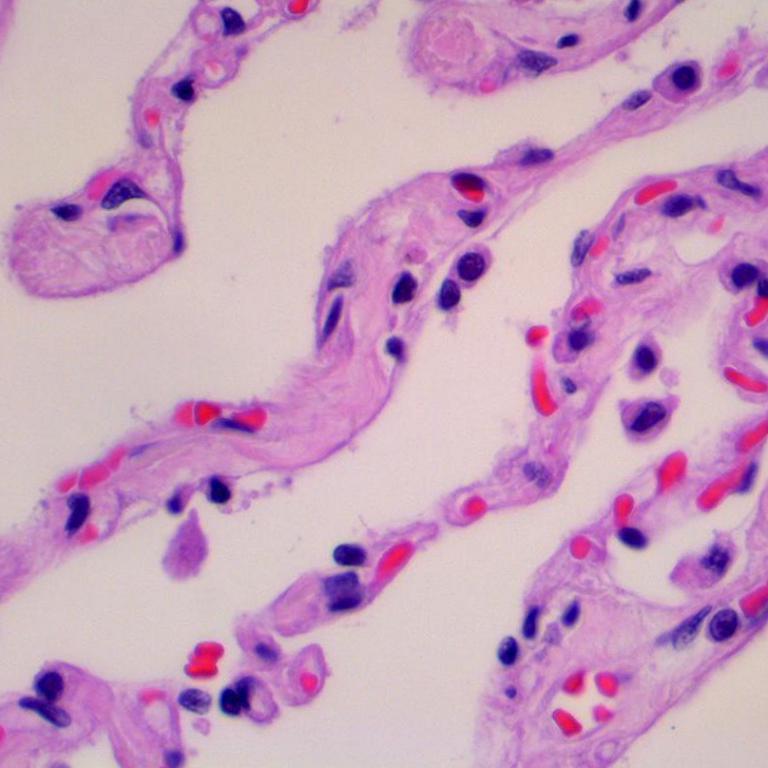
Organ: lung
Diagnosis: benign